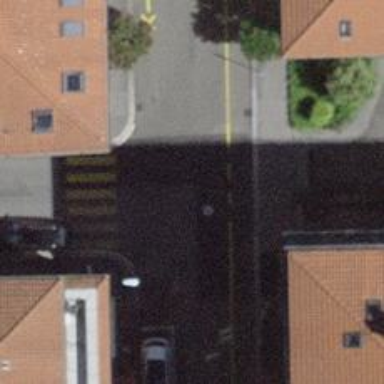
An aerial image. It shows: Asphalt residential road with opposite lane cycleway.